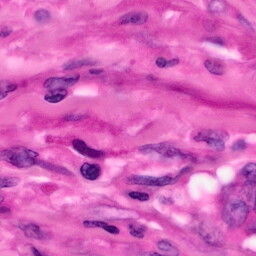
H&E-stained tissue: Pancreatic